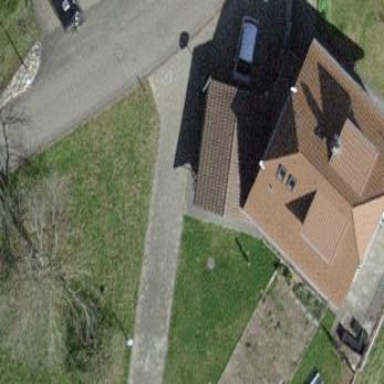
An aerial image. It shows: Building with tiled roof.